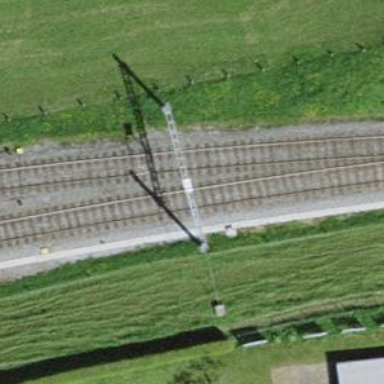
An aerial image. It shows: Single-track electrified railway with contact line.